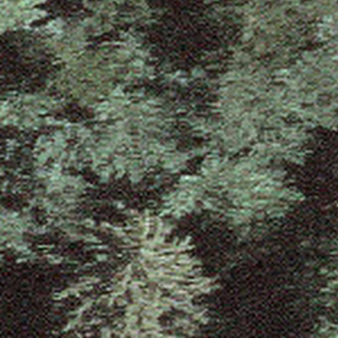
Label: other